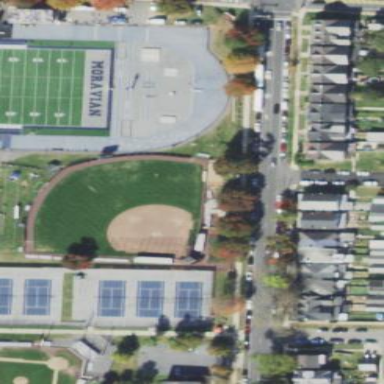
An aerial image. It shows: Softball pitch for leisure land activities.